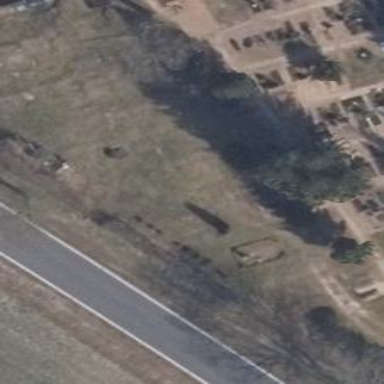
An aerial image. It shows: Cemetery.